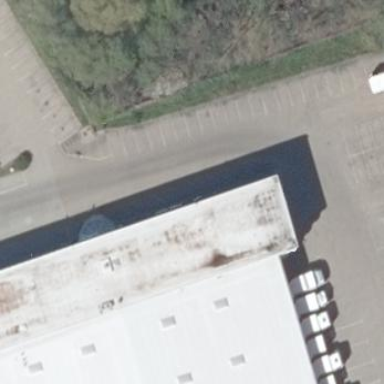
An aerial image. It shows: Office building.